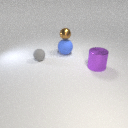
large purple metal cylinder in front of small gray rubber sphere